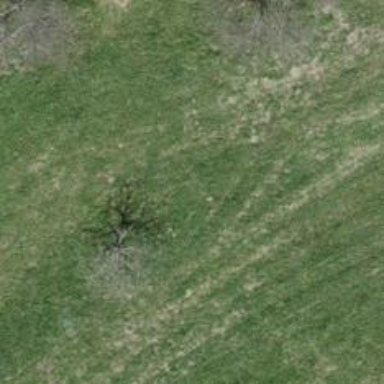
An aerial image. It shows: Single tag "natural: tree."